Field crop: maize
Growth stage: 2
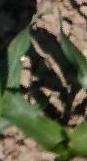
Species: maize